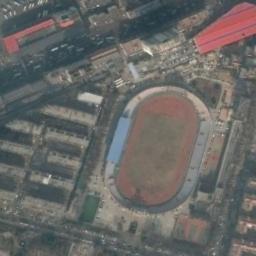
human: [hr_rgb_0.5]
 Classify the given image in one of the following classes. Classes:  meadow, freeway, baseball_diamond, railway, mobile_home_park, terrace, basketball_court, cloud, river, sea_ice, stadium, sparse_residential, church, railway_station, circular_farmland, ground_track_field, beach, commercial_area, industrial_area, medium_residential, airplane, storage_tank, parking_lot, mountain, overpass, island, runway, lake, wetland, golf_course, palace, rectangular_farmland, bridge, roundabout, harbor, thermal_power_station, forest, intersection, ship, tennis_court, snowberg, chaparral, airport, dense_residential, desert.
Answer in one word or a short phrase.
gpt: stadium